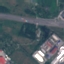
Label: Highway